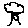
Label: tree